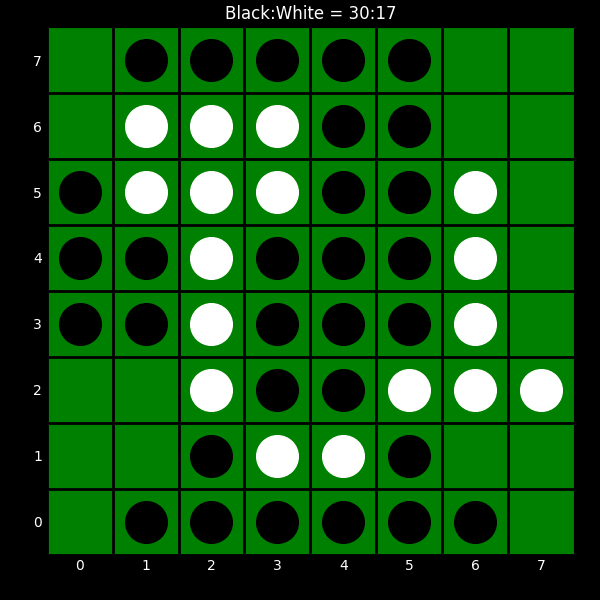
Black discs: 30
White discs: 17